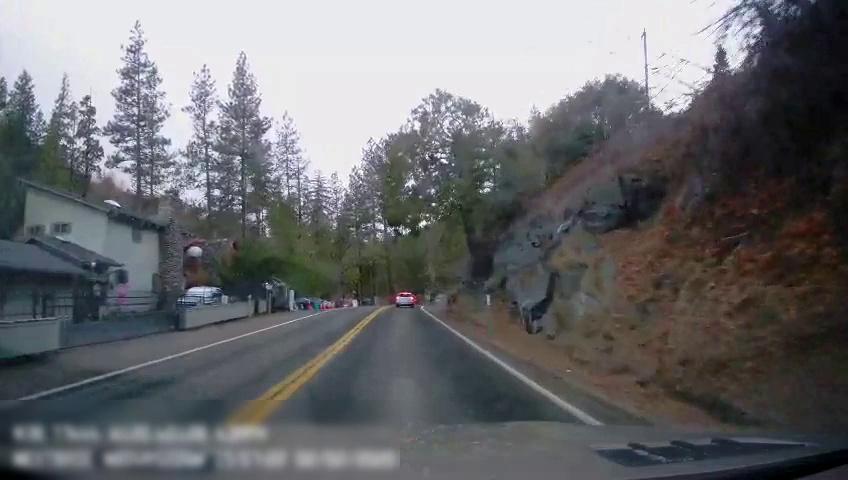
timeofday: Day
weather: Cloudy
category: Drivable Space
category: Vehicles | Car
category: Lanes | Current Lane
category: Lanes | Current Lane
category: Lanes | Opposite Lane